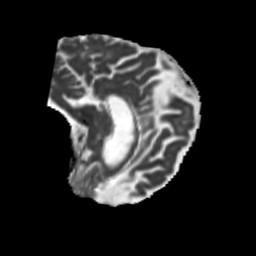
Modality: MD
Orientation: sagittal
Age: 68
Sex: male
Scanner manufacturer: siemens
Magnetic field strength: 3 T
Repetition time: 5.25 s
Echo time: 0.08 s